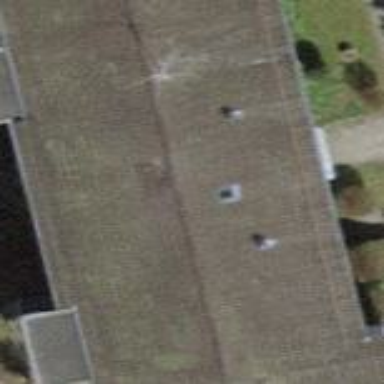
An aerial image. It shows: Pitched roof building.